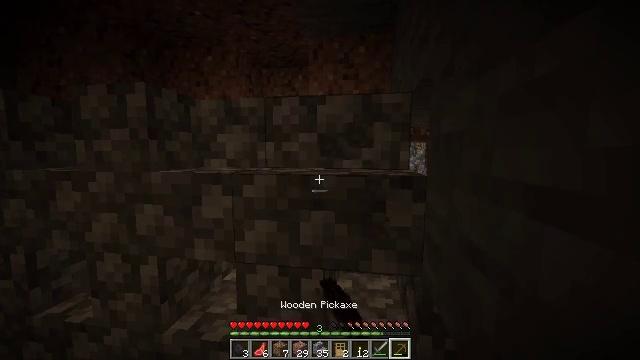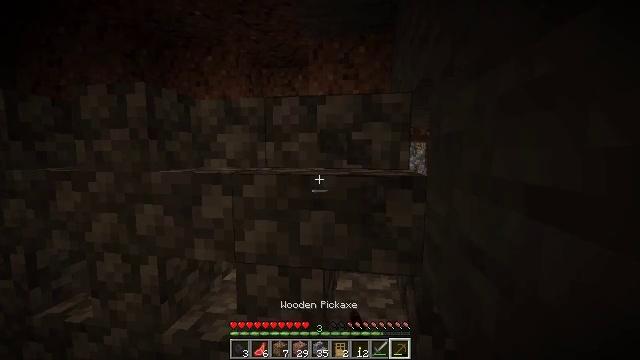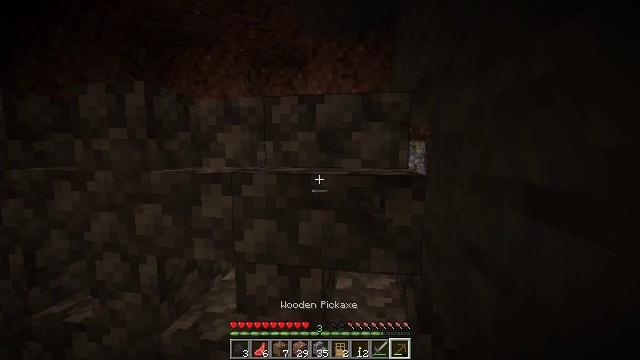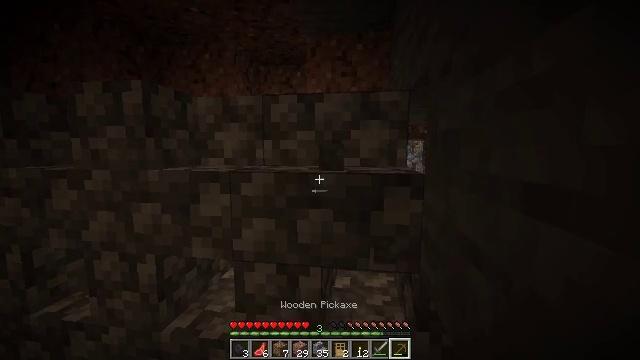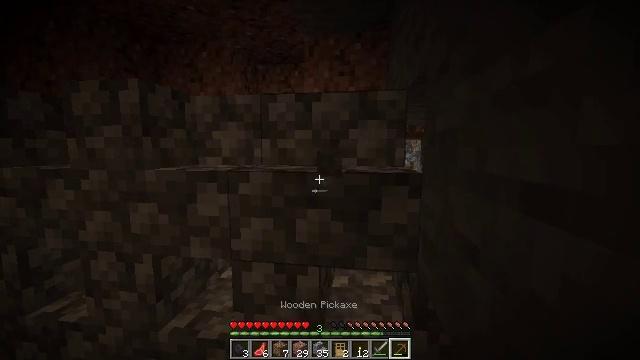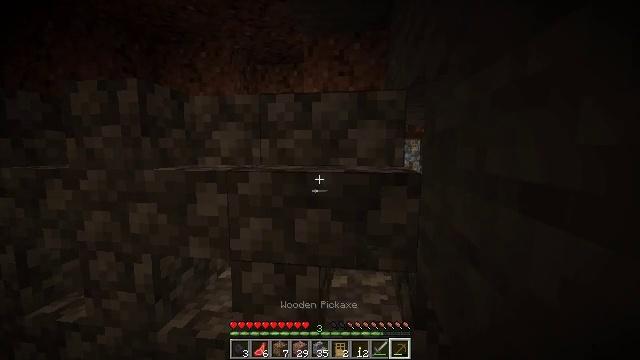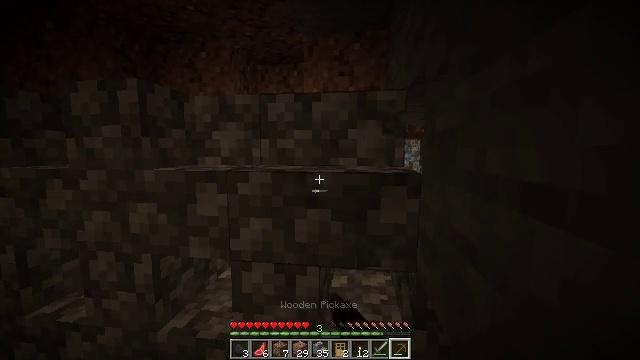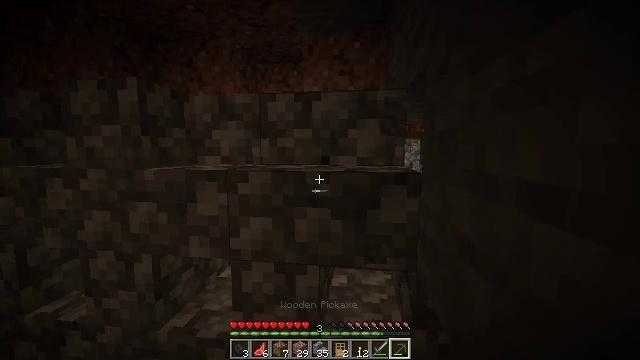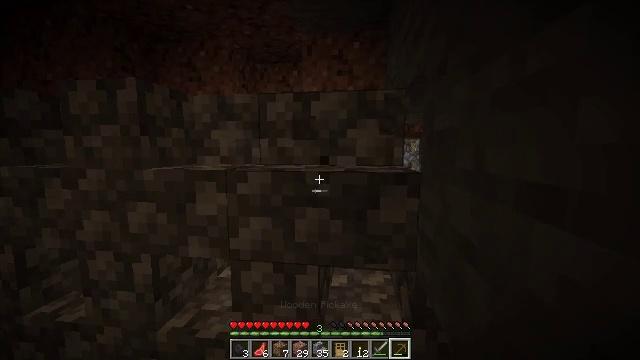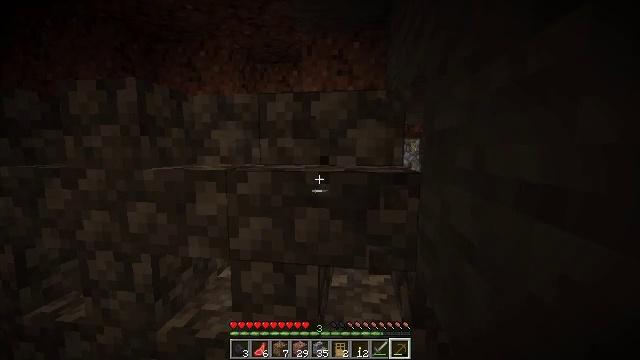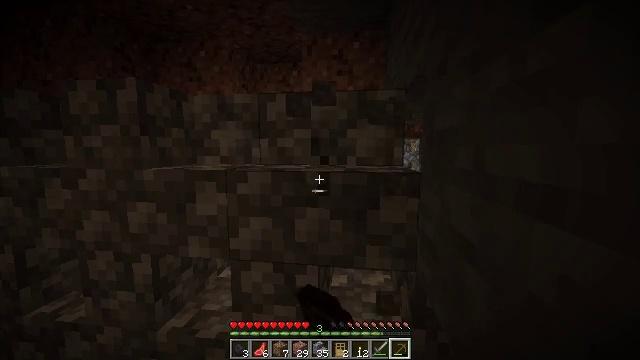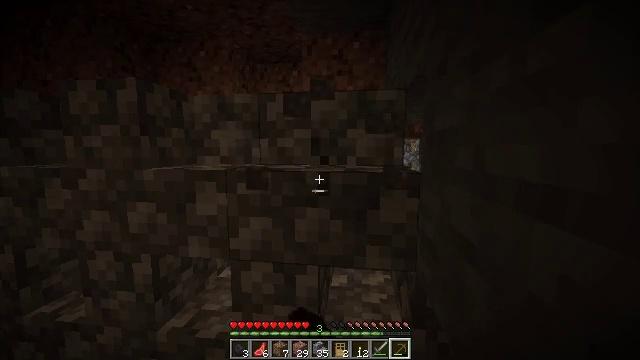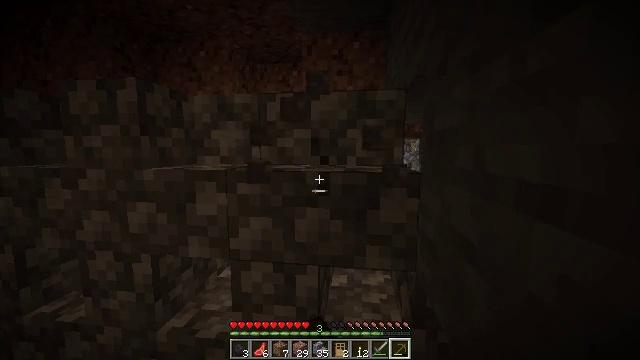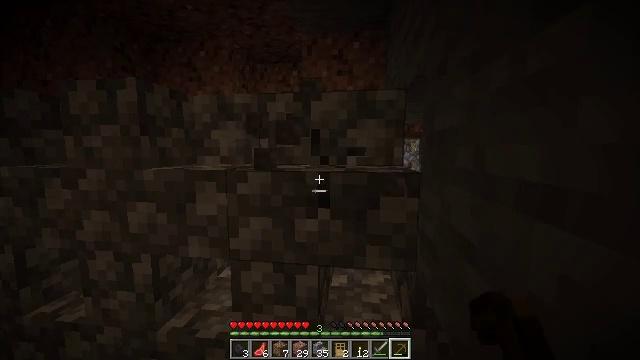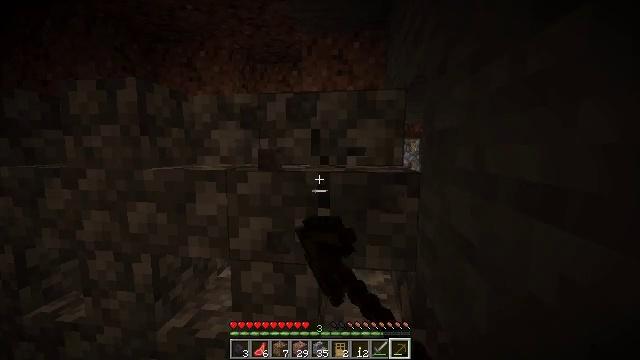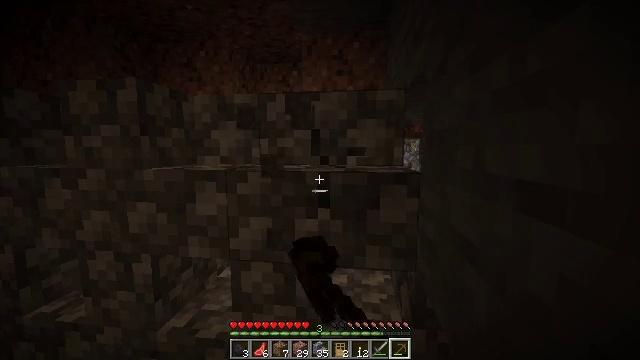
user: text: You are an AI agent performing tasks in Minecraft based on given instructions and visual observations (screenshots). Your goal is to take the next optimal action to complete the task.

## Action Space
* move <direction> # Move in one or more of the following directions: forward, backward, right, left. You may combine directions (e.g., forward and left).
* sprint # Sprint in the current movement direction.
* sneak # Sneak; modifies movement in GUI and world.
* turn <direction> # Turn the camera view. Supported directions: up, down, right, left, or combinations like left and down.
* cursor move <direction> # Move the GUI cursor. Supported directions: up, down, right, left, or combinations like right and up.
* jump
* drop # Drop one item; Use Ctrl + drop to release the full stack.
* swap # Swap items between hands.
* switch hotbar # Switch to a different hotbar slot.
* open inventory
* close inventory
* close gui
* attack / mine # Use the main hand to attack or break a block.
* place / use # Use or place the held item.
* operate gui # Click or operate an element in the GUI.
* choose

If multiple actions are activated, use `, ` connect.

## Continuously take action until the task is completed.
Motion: motion action
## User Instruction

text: Recycle the cobblestone stairs.
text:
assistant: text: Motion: no_op
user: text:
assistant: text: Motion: no_op
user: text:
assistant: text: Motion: no_op
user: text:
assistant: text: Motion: no_op
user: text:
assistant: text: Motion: attack / mine
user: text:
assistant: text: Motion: attack / mine
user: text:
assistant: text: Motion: attack / mine
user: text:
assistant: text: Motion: attack / mine
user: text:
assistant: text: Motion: attack / mine
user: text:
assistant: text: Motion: attack / mine
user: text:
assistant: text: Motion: attack / mine
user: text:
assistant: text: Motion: attack / mine
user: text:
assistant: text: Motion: attack / mine
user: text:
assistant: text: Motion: attack / mine
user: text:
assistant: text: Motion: attack / mine
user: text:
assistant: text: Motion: attack / mine
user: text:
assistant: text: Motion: attack / mine
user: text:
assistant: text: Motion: attack / mine
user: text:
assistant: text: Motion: attack / mine
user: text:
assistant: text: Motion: attack / mine
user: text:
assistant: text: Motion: attack / mine
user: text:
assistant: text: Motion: attack / mine
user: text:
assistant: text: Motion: attack / mine
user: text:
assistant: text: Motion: attack / mine
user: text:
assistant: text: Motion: attack / mine
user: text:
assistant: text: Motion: attack / mine
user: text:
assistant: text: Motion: attack / mine
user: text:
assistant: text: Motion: attack / mine
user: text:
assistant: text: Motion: attack / mine
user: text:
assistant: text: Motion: attack / mine